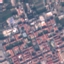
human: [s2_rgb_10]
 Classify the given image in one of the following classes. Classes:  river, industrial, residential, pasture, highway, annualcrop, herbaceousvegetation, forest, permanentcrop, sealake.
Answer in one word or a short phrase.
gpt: Residential